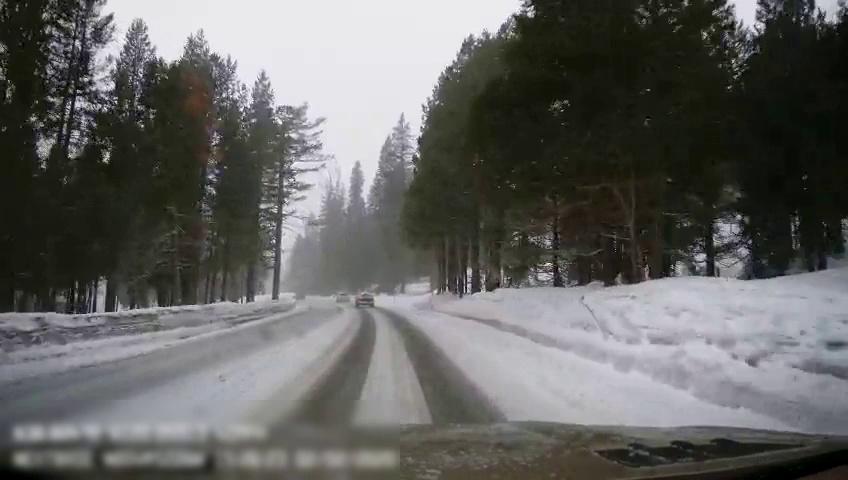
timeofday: Day
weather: Snowy
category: Drivable Space
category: Vehicles | Car
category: Vehicles | SUV